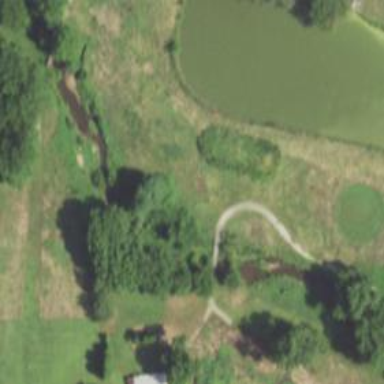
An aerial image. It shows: Bridge on golf cart path.